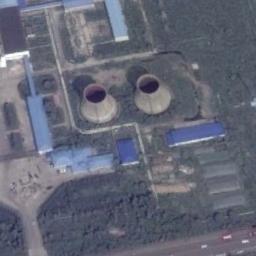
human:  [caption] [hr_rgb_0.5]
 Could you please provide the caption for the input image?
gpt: Many buildings of different shapes and sizes are beside the thermal power station .

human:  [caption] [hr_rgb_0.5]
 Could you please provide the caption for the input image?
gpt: The thermal power station is on the grass next to some buildings .

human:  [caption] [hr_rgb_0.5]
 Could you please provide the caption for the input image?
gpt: There is a factory building in the thermal power station, two cooling towers, and a large green area next to it .

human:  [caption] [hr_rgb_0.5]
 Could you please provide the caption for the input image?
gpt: There is a thermal power station in the open space by the woods .

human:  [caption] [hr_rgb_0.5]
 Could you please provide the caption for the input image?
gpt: There are some blue buildings and two chimneys on the thermal power station .